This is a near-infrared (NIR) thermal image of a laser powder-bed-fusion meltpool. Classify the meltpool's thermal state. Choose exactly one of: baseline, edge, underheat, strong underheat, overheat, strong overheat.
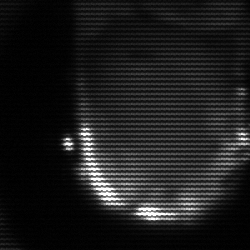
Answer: baseline